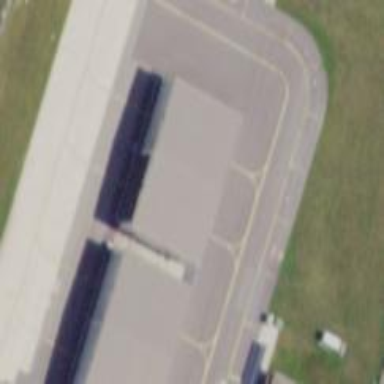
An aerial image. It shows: View of taxiway at the airport.